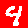
Digit: 4